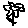
Label: flower